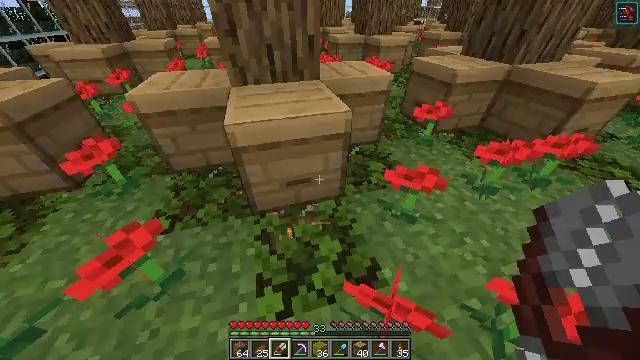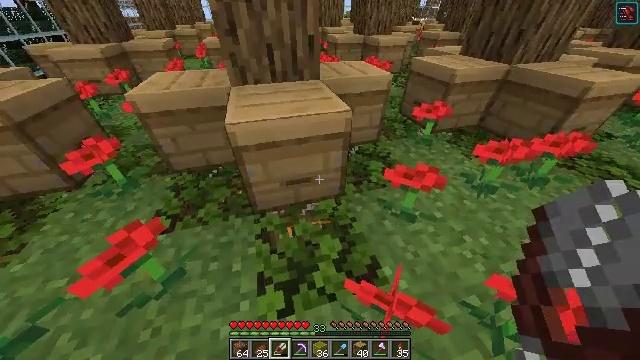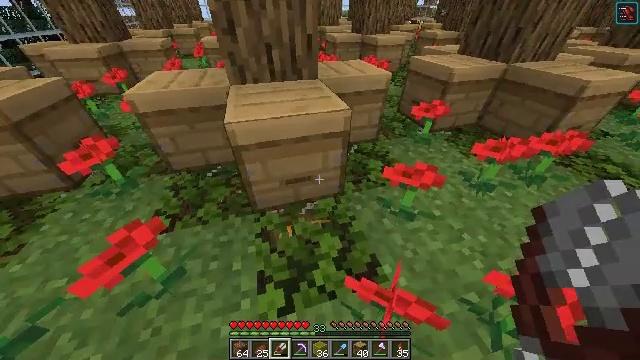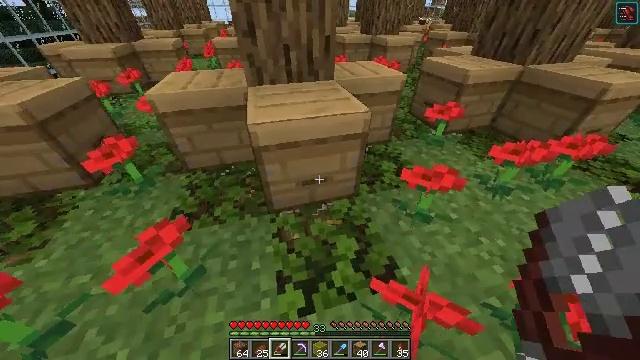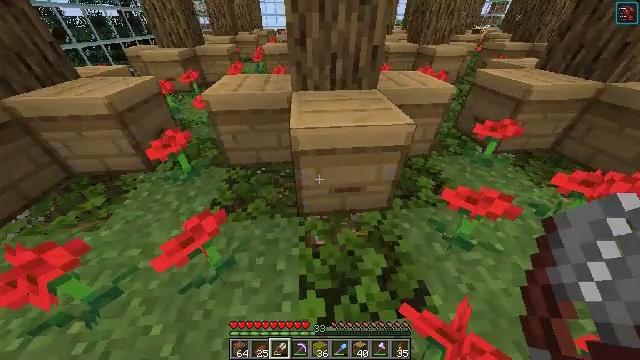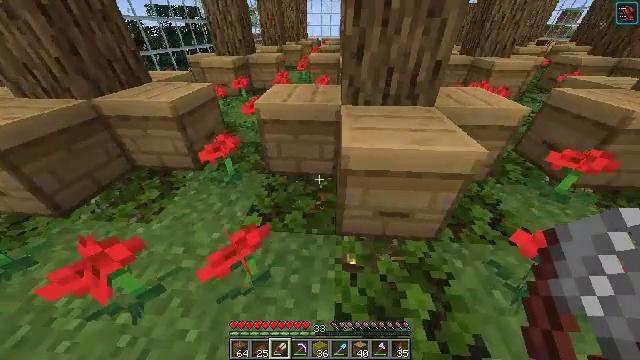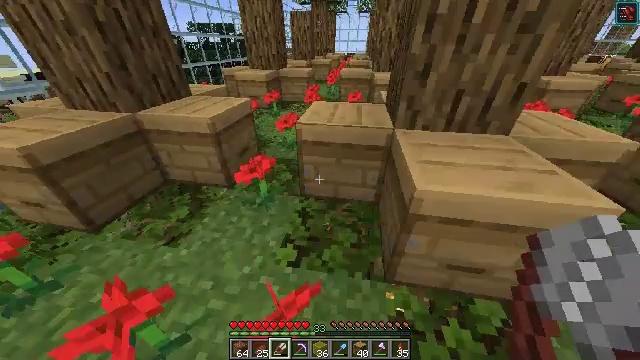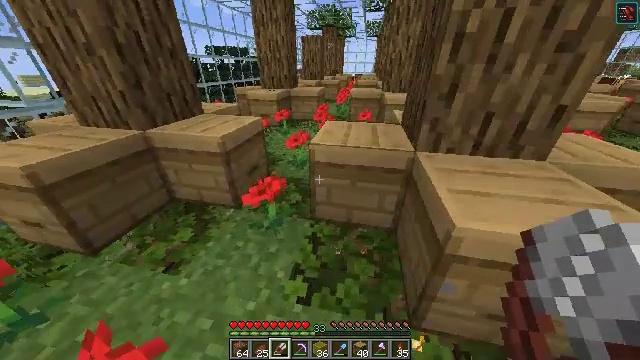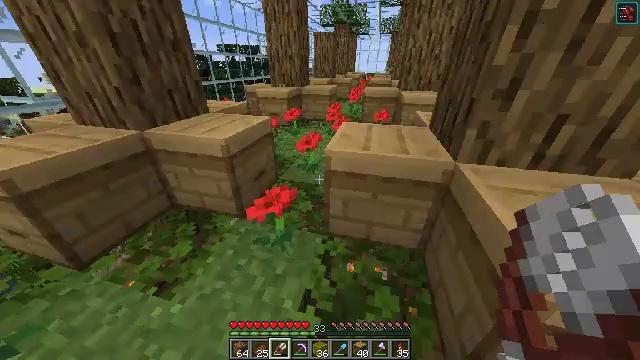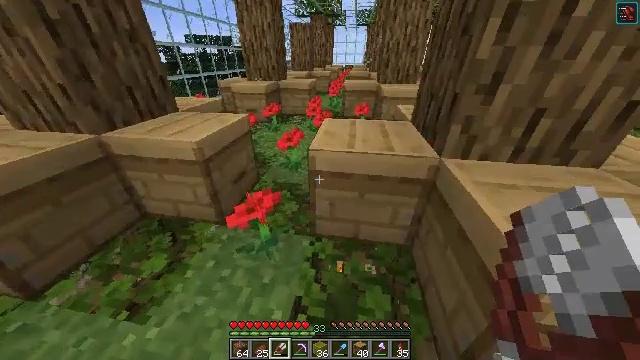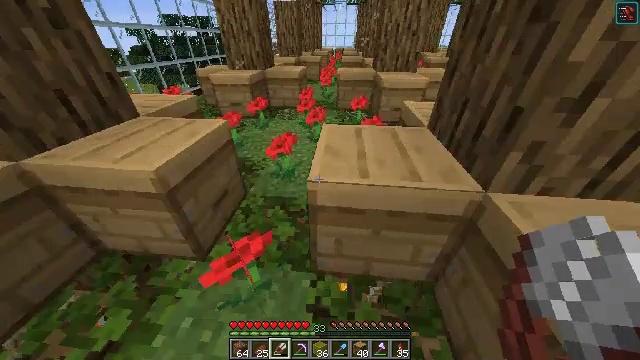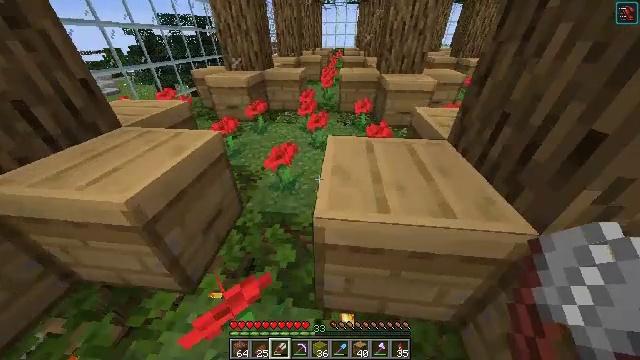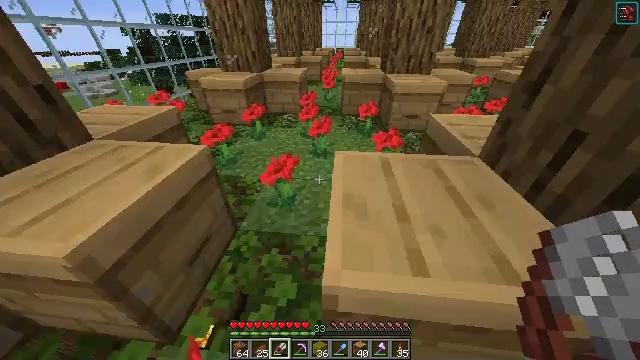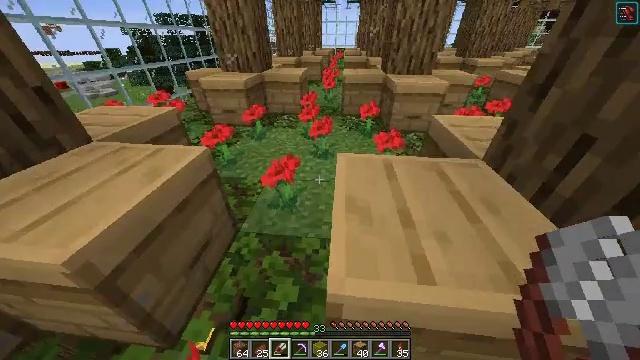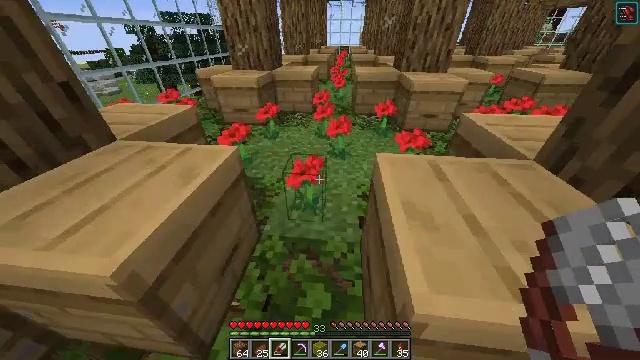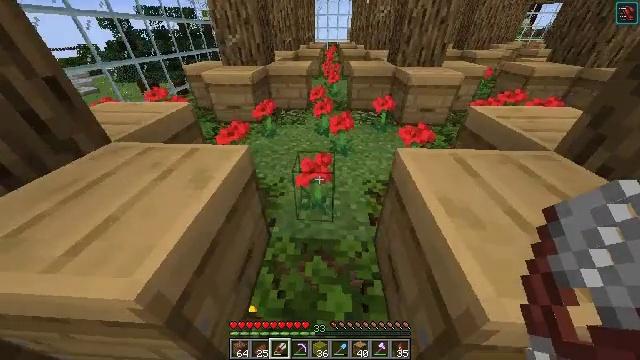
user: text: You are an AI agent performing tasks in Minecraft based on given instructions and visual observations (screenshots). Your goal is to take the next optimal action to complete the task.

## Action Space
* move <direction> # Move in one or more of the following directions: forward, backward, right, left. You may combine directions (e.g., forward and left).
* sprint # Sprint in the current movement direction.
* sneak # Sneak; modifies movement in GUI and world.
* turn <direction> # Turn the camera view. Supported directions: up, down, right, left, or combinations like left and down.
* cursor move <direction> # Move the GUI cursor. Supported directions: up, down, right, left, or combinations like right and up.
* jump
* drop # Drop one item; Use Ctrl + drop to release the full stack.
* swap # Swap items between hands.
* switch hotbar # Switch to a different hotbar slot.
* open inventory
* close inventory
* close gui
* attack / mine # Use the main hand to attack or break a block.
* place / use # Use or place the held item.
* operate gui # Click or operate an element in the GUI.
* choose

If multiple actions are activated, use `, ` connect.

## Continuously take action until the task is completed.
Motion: motion action
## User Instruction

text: Make a honeycomb block with honeycombs on the crafting table.
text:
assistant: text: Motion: attack / mine
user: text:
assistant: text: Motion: attack / mine
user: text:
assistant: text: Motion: move left, turn left, attack / mine
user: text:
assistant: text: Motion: move forward and move left, turn left and up, attack / mine
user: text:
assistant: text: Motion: move forward and move left, turn left and up, attack / mine
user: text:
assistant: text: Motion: move forward and move left, turn left and up, attack / mine
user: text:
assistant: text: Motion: move forward, turn left and up, attack / mine
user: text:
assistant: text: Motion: move forward, turn left, attack / mine
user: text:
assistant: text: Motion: move forward, turn right and down, attack / mine
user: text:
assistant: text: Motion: move forward, turn right and down, attack / mine
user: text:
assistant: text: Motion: move forward, attack / mine
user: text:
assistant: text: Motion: move forward, attack / mine
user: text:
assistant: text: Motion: move forward and move left, attack / mine
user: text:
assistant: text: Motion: move forward and move left, attack / mine
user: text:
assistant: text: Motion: move forward and move left, turn right, attack / mine
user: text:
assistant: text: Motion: move forward and move left, turn right and down, attack / mine
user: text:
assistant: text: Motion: move forward and move left, turn right and down, attack / mine
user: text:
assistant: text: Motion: move forward and move left, turn right, attack / mine
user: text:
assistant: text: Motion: move forward and move left, turn right and down, attack / mine
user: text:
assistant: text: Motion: move forward and move left, turn right and down, attack / mine
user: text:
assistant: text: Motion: move forward and move left, turn right, attack / mine
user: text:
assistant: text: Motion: move forward and move left, turn right, attack / mine
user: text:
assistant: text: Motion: move forward and move left, turn right, attack / mine
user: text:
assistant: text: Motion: move forward, attack / mine
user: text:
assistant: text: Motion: turn left, attack / mine
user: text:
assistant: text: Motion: turn left, attack / mine
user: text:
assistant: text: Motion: turn left, attack / mine
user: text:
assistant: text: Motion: turn left and up, attack / mine
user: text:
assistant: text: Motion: turn left and up, attack / mine
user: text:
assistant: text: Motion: attack / mine